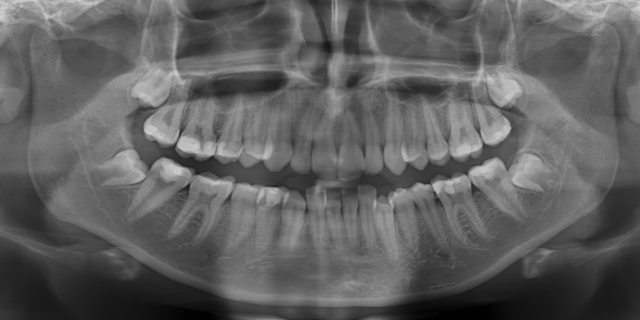
adult